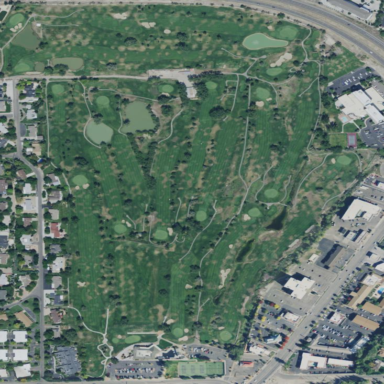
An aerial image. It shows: Golf course.